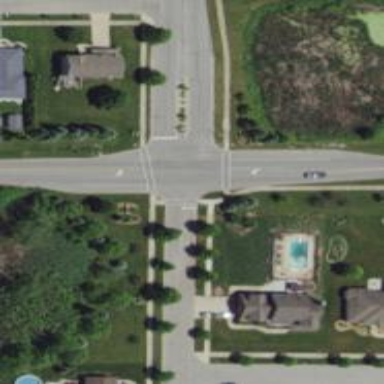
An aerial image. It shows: Uncontrolled road crossing with lines marking the way.